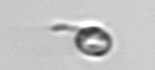
Label: flagellate